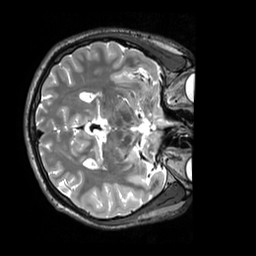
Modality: T2w
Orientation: axial
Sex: male
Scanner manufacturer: siemens
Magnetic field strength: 3 T
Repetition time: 3.2 s
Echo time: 0.409 s